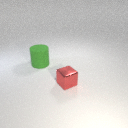
large green rubber cylinder to the left of small red metal cube